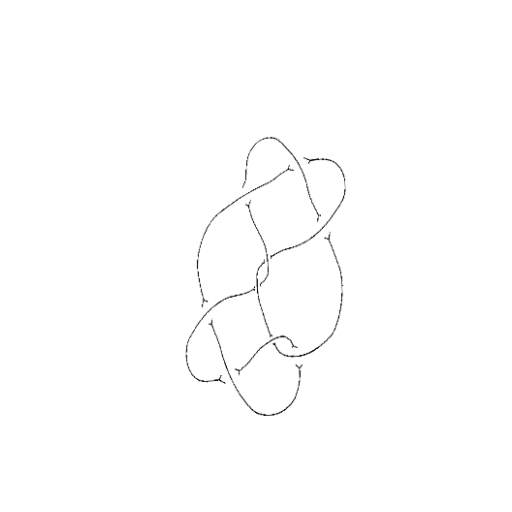
Crossing number: 9